Interaction volume radius: 10 \u00c5
Interaction volume height: 20 \u00c5
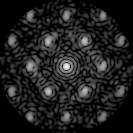
Disorder parameter: 0.4331